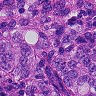
Metastatic tissue present: yes